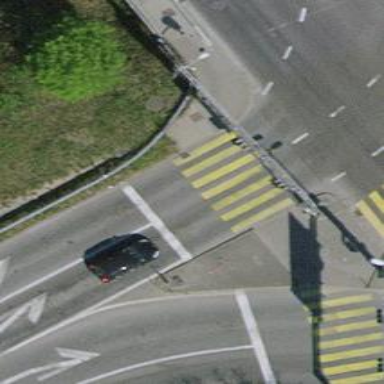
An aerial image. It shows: Crossing with traffic signals.